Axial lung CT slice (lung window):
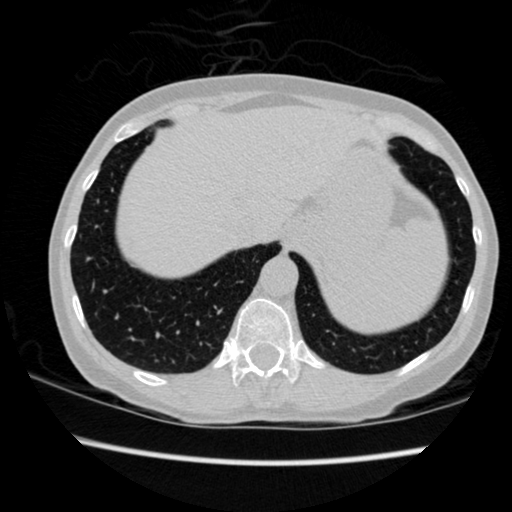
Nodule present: no